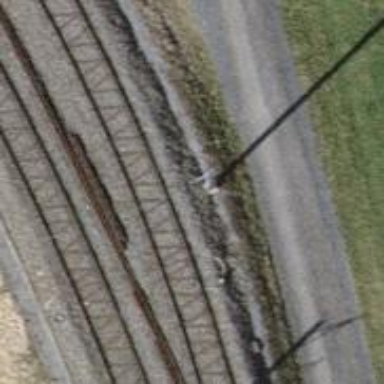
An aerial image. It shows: Catenary mast for power lines.